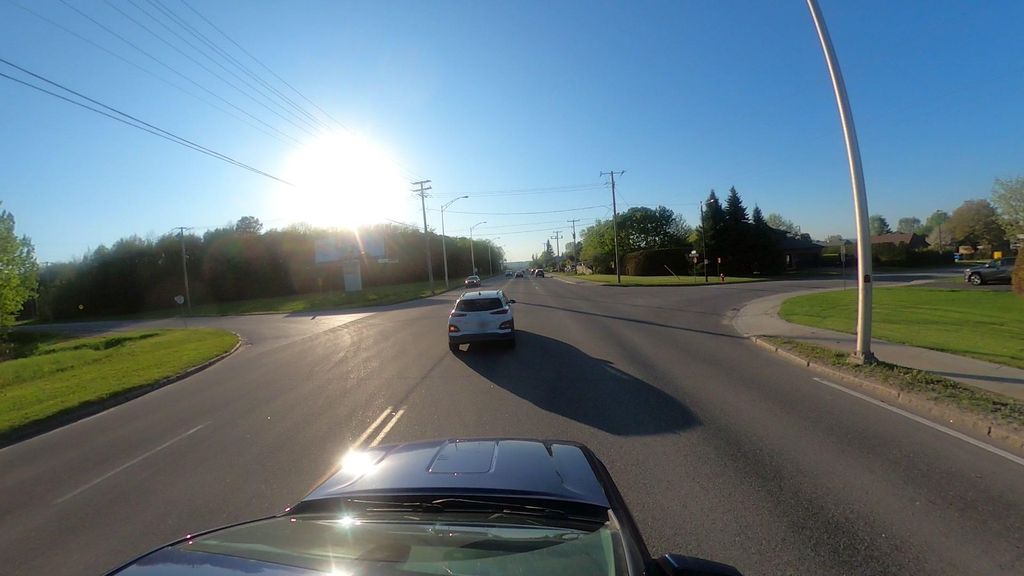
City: quebec_city